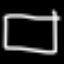
Label: square